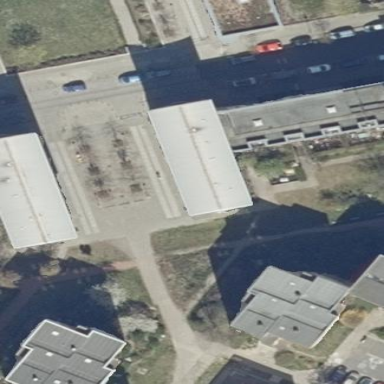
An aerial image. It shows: Building with apartments and flat roof.